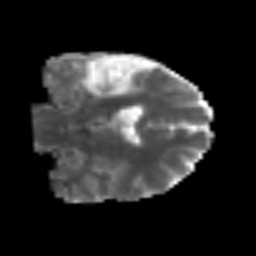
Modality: MD
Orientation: coronal
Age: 49
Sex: male
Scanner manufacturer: siemens
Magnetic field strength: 3 T
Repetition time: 6.1 s
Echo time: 0.101 s